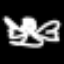
Label: angel